Question: First off, here's an image of my current situation.

To accomplish this I am using a subclassed UIView with the following method:
'''
-(void)drawRect:(CGRect)rect
{
CGContextRef ctx = UIGraphicsGetCurrentContext();
CGContextBeginPath(ctx);
CGContextMoveToPoint (ctx, CGRectGetMinX(rect), CGRectGetMinY(rect)); // top left
CGContextAddLineToPoint(ctx, CGRectGetMaxX(rect), CGRectGetMidY(rect)); // mid right
CGContextAddLineToPoint(ctx, CGRectGetMinX(rect), CGRectGetMaxY(rect)); // bottom left
CGContextClosePath(ctx);
CGContextSetRGBFillColor(ctx, 0, 1, 0, 1);
CGContextFillPath(ctx);
}
'''
My ultimate goal is to clip the colored regions so that only the neon green remains. (I'll flip the colors later). I want it to look like a pie chart. I'm guessing there's a way to clip the colored corners out but I have no clue. CGContextClip(ctx) doesn't work.
I am using the Pixate framework as well. If anyone knows a way to accomplish a triangle shape with Pixate that would be even better.
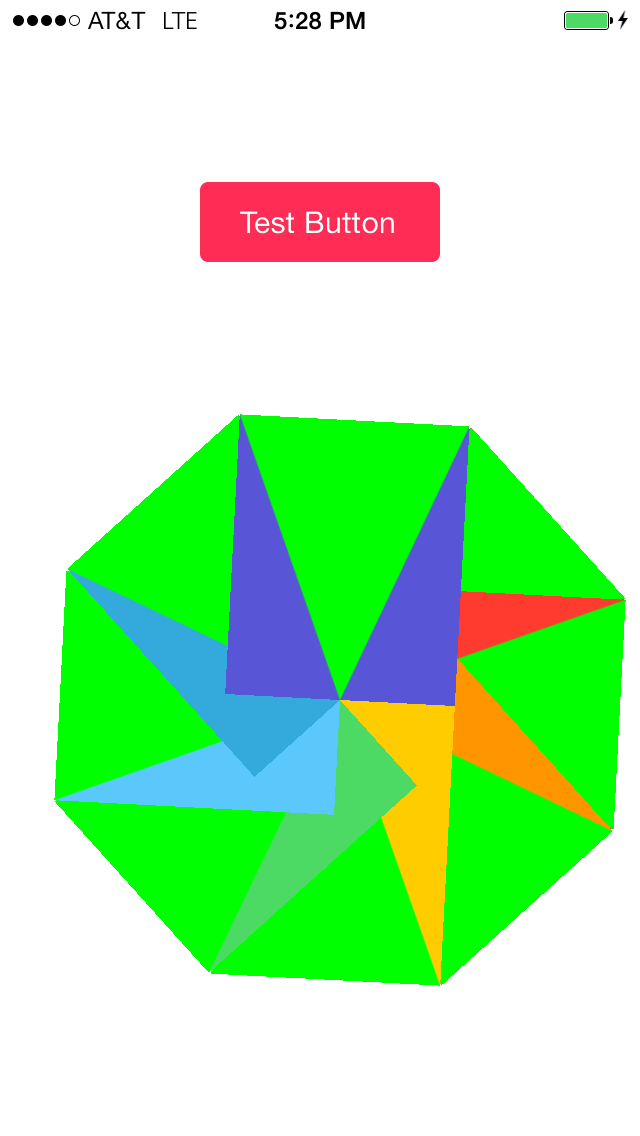
Answer: The easiest way to clip a UIView to a path is to create a CAShapeLayer, add a path to the layer, and add the shape layer as a mask of your view's layer.